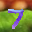
Label: 7